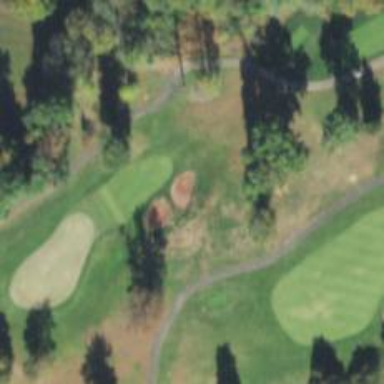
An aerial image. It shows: Area with grass used as rough in golf course.